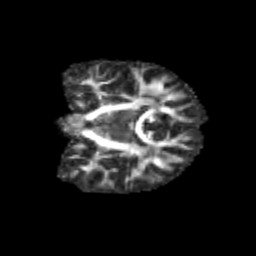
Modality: FA
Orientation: coronal
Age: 12
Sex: male
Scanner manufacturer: siemens
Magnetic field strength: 3 T
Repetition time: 3.8 s
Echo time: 0.07 s